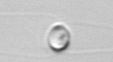
Label: Chaetoceros